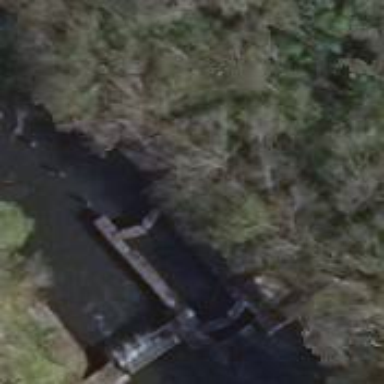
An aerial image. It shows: River with lock.